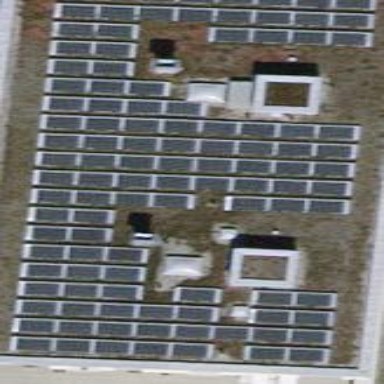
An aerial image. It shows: Small solar photovoltaic panel generator is producing electricity.